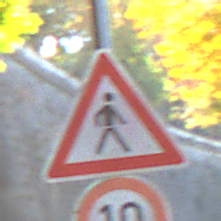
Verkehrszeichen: FussgaengerLinks
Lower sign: Geschwindigkeit10
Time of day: Midday
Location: Outdoor (Urban)
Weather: Clear
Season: NotSpecified
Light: Natural